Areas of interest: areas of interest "Tanzhou International Exhibition and Convention Center Area B"
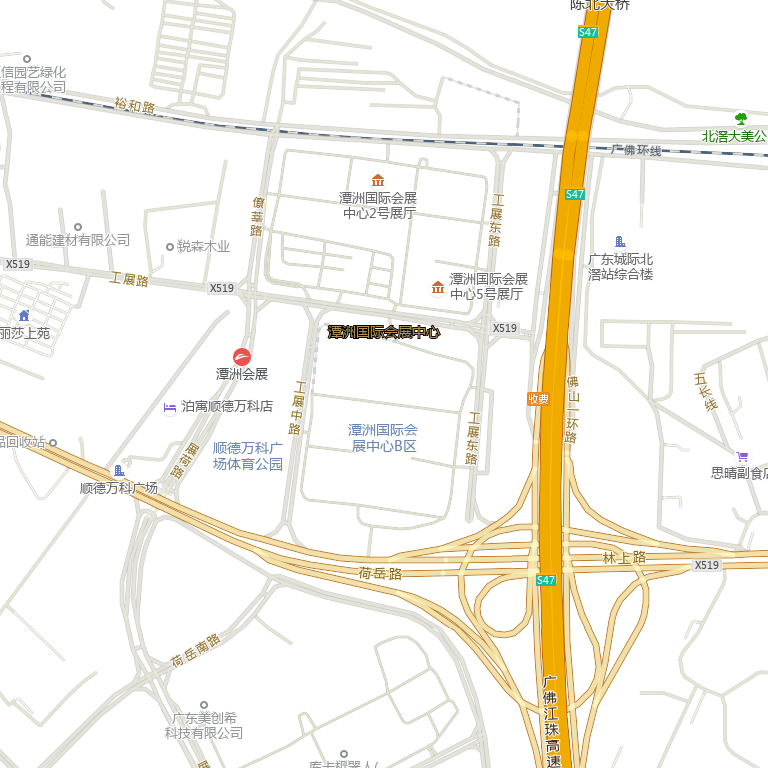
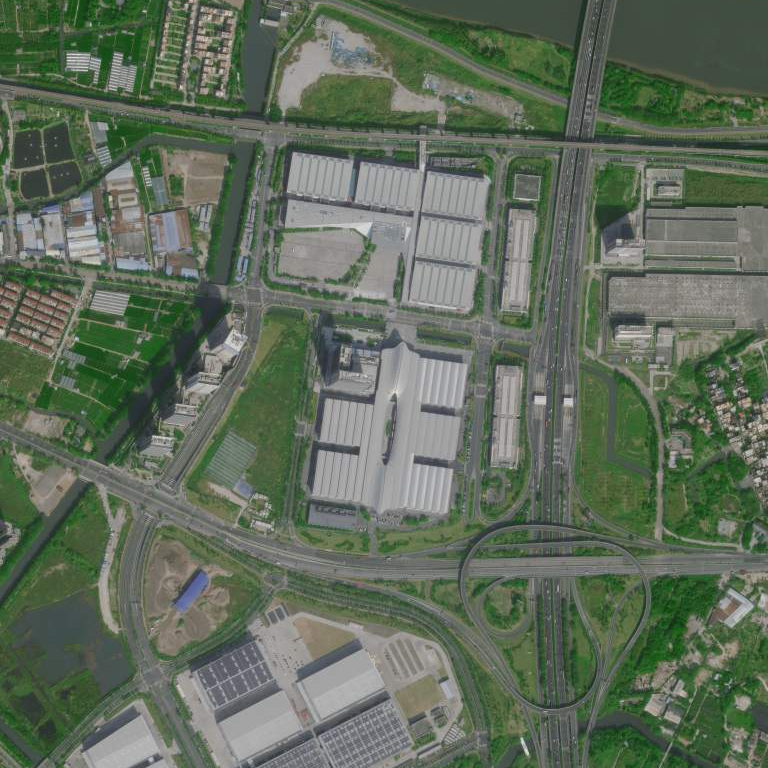